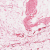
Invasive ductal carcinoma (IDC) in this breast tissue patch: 0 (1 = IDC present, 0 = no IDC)